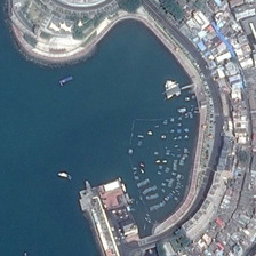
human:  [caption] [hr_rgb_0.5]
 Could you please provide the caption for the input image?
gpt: There is a big port by the sea.

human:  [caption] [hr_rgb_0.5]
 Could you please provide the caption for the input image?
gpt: near the sea is a great port.

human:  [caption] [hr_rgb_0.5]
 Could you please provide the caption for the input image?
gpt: A big port next to the sea.

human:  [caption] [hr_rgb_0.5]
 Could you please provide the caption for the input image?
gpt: There is a big wharf by the sea.

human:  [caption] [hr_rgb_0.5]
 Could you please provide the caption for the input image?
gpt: There's a great port by the sea.